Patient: sex M, age 34
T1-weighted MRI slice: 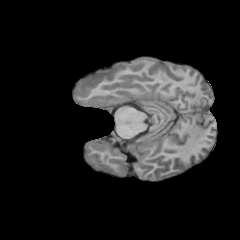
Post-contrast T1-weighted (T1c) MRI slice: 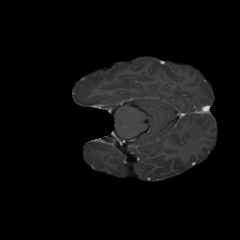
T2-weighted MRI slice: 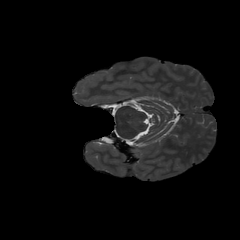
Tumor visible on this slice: no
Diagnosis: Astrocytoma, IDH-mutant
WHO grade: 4